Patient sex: F
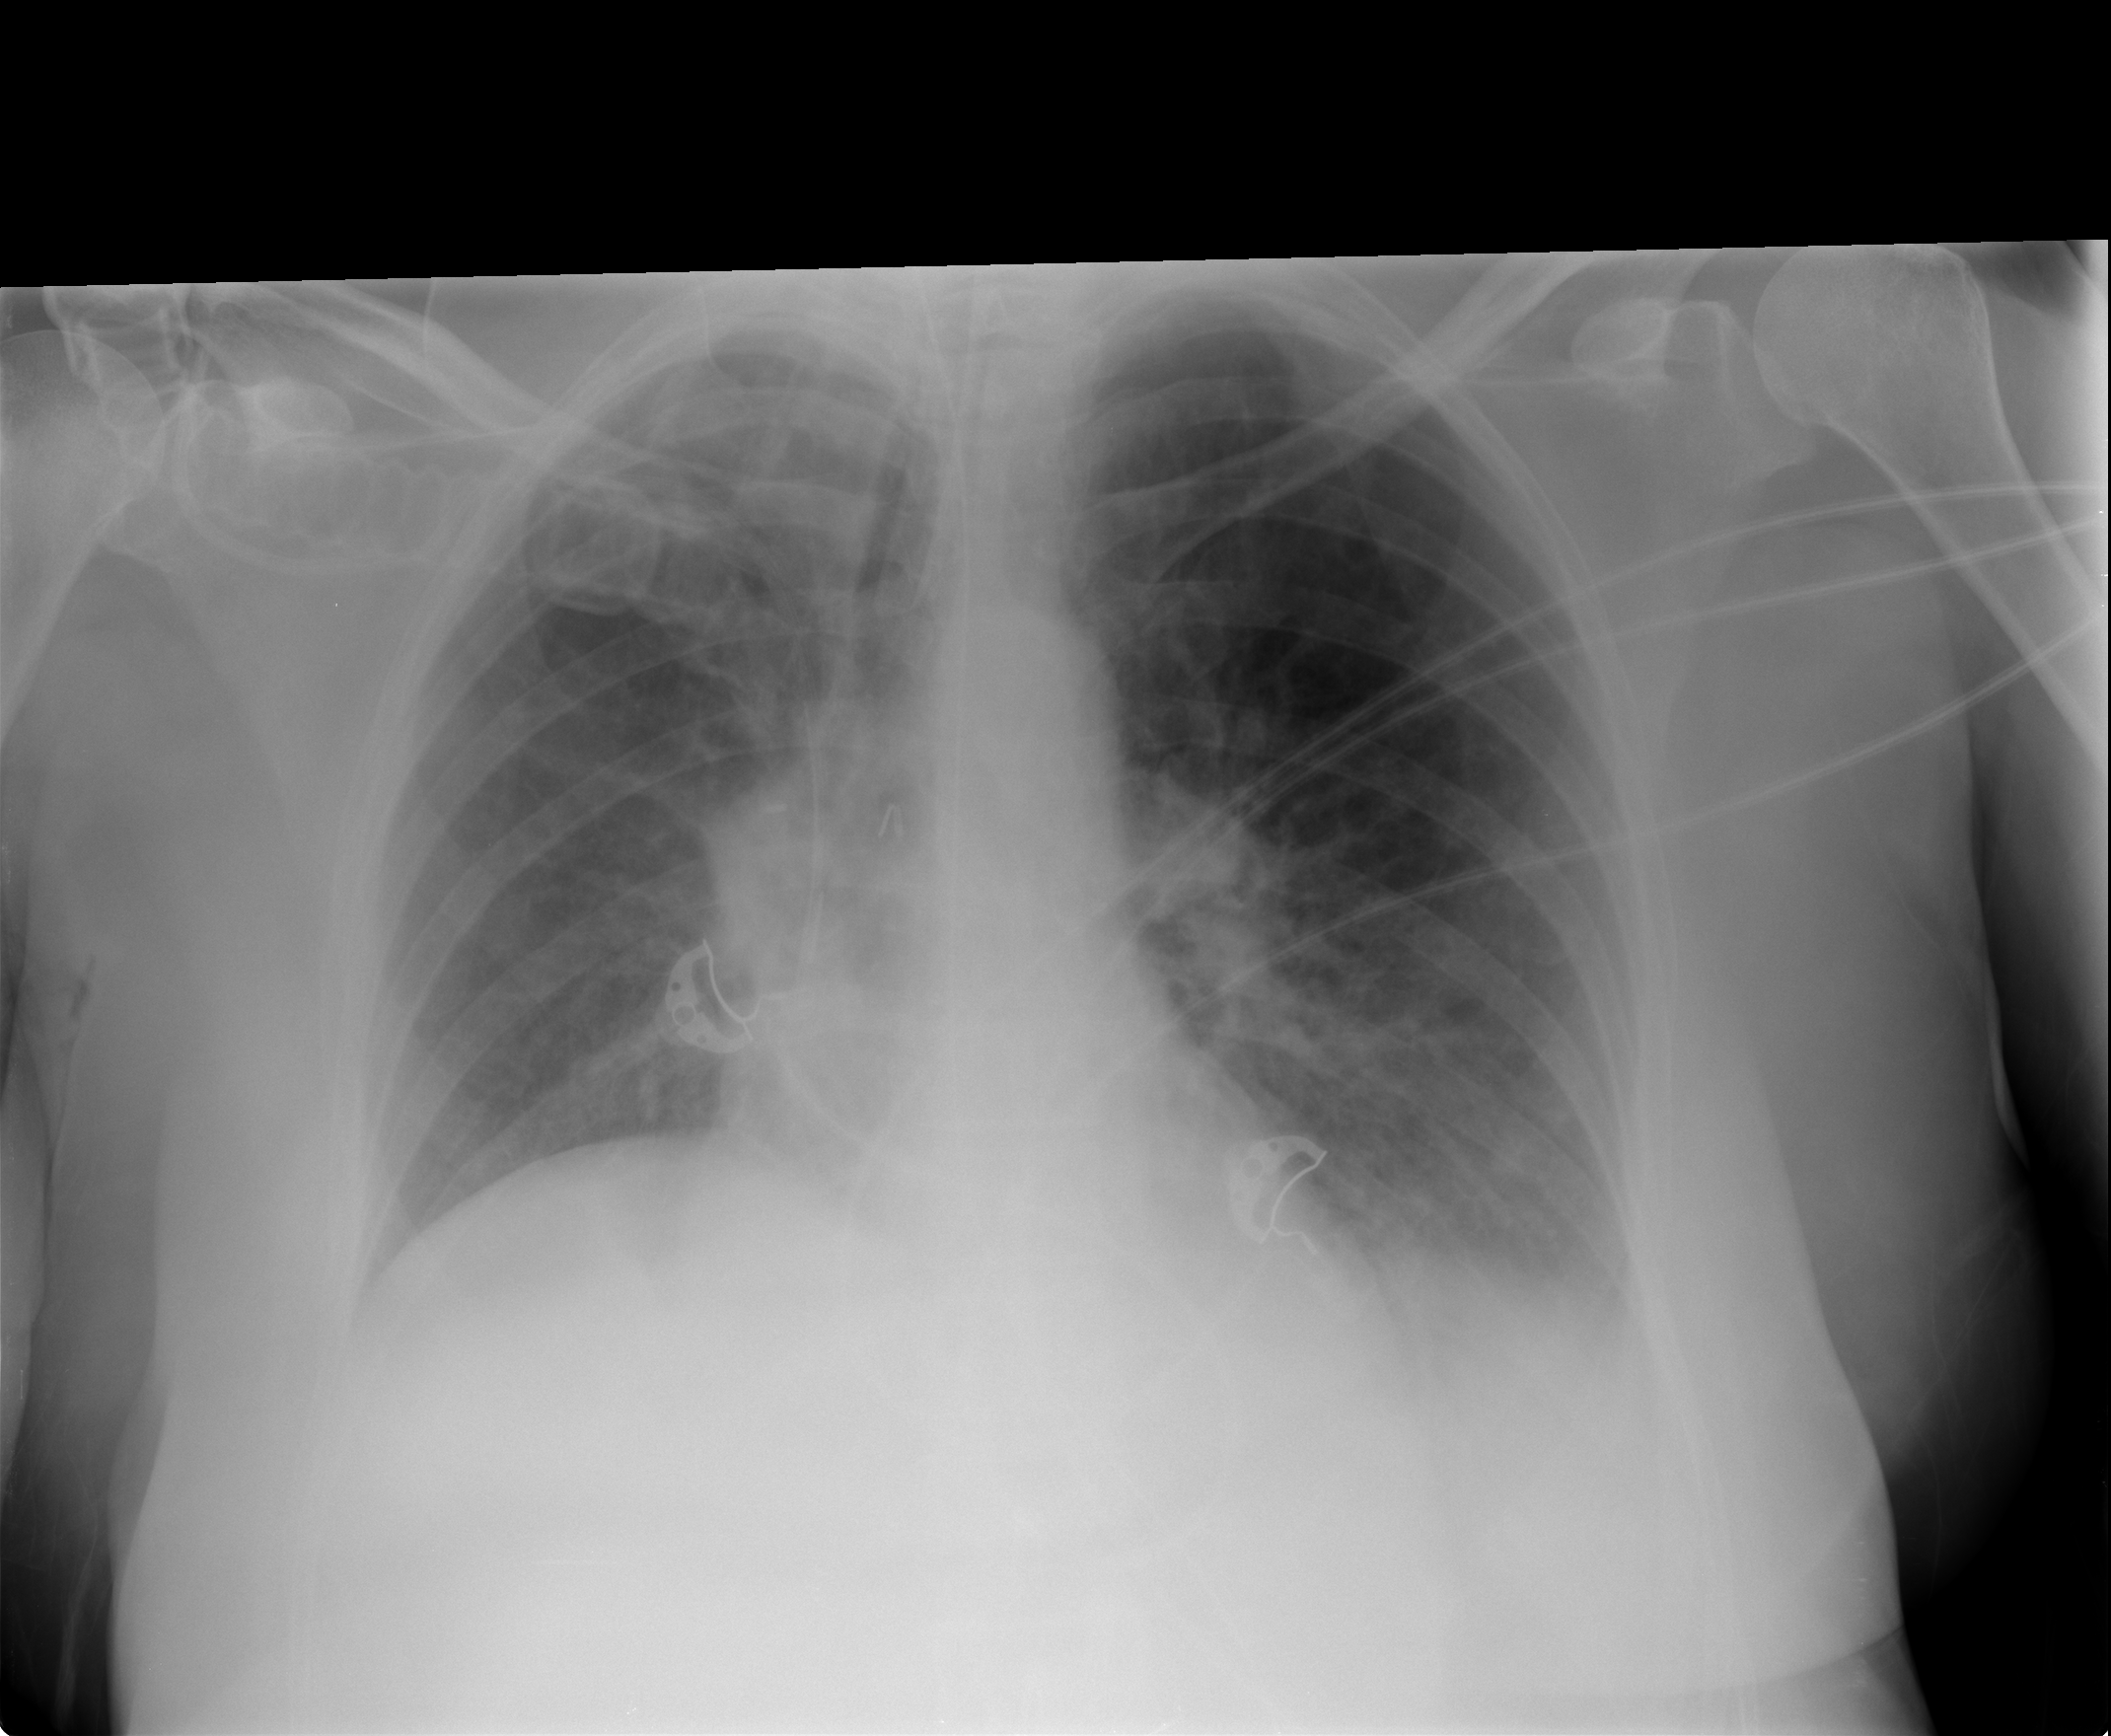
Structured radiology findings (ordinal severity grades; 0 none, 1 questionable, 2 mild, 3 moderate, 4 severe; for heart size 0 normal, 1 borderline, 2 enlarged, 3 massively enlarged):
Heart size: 0
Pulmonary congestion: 1
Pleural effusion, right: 0
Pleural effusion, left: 2
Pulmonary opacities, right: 1
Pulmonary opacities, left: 1
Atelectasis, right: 0
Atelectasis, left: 2